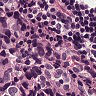
Metastatic tissue present: yes